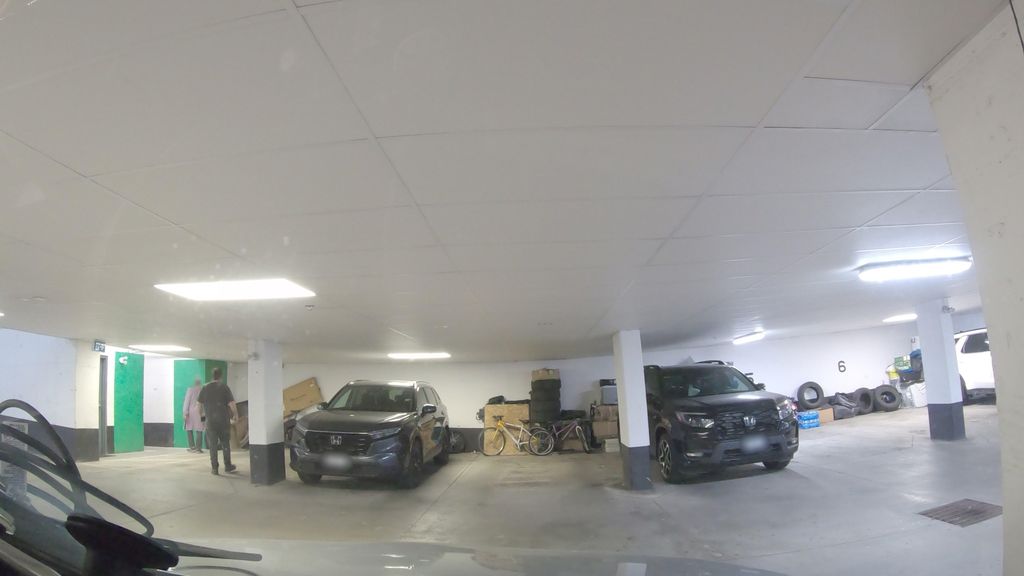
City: toronto